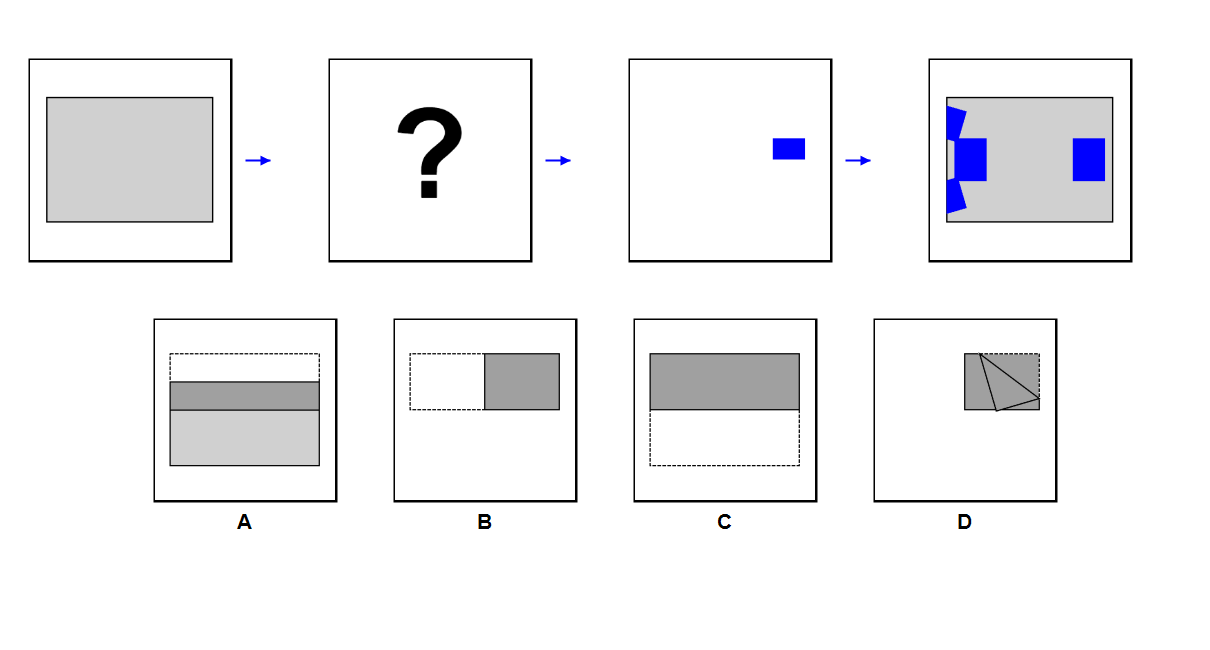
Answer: A